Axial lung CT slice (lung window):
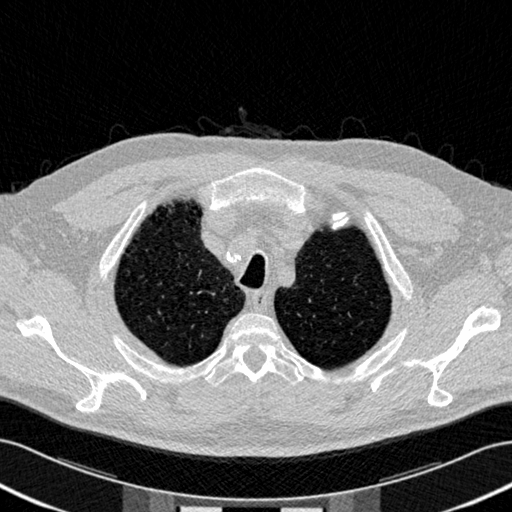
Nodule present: no